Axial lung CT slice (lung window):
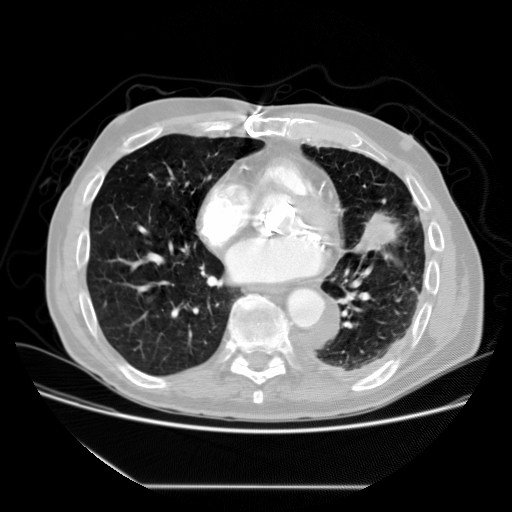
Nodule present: no